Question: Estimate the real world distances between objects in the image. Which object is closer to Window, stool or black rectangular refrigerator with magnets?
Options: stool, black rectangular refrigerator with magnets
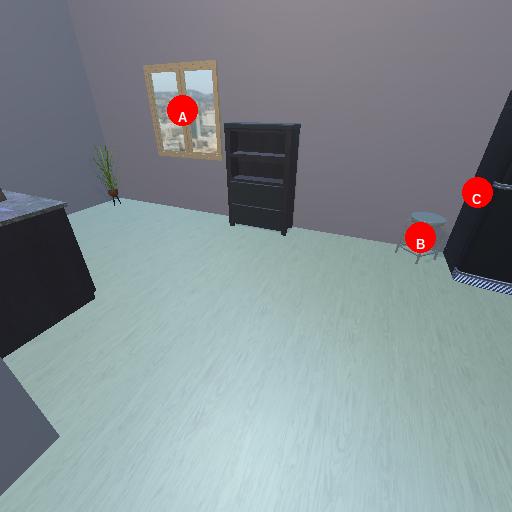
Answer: stool